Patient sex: F
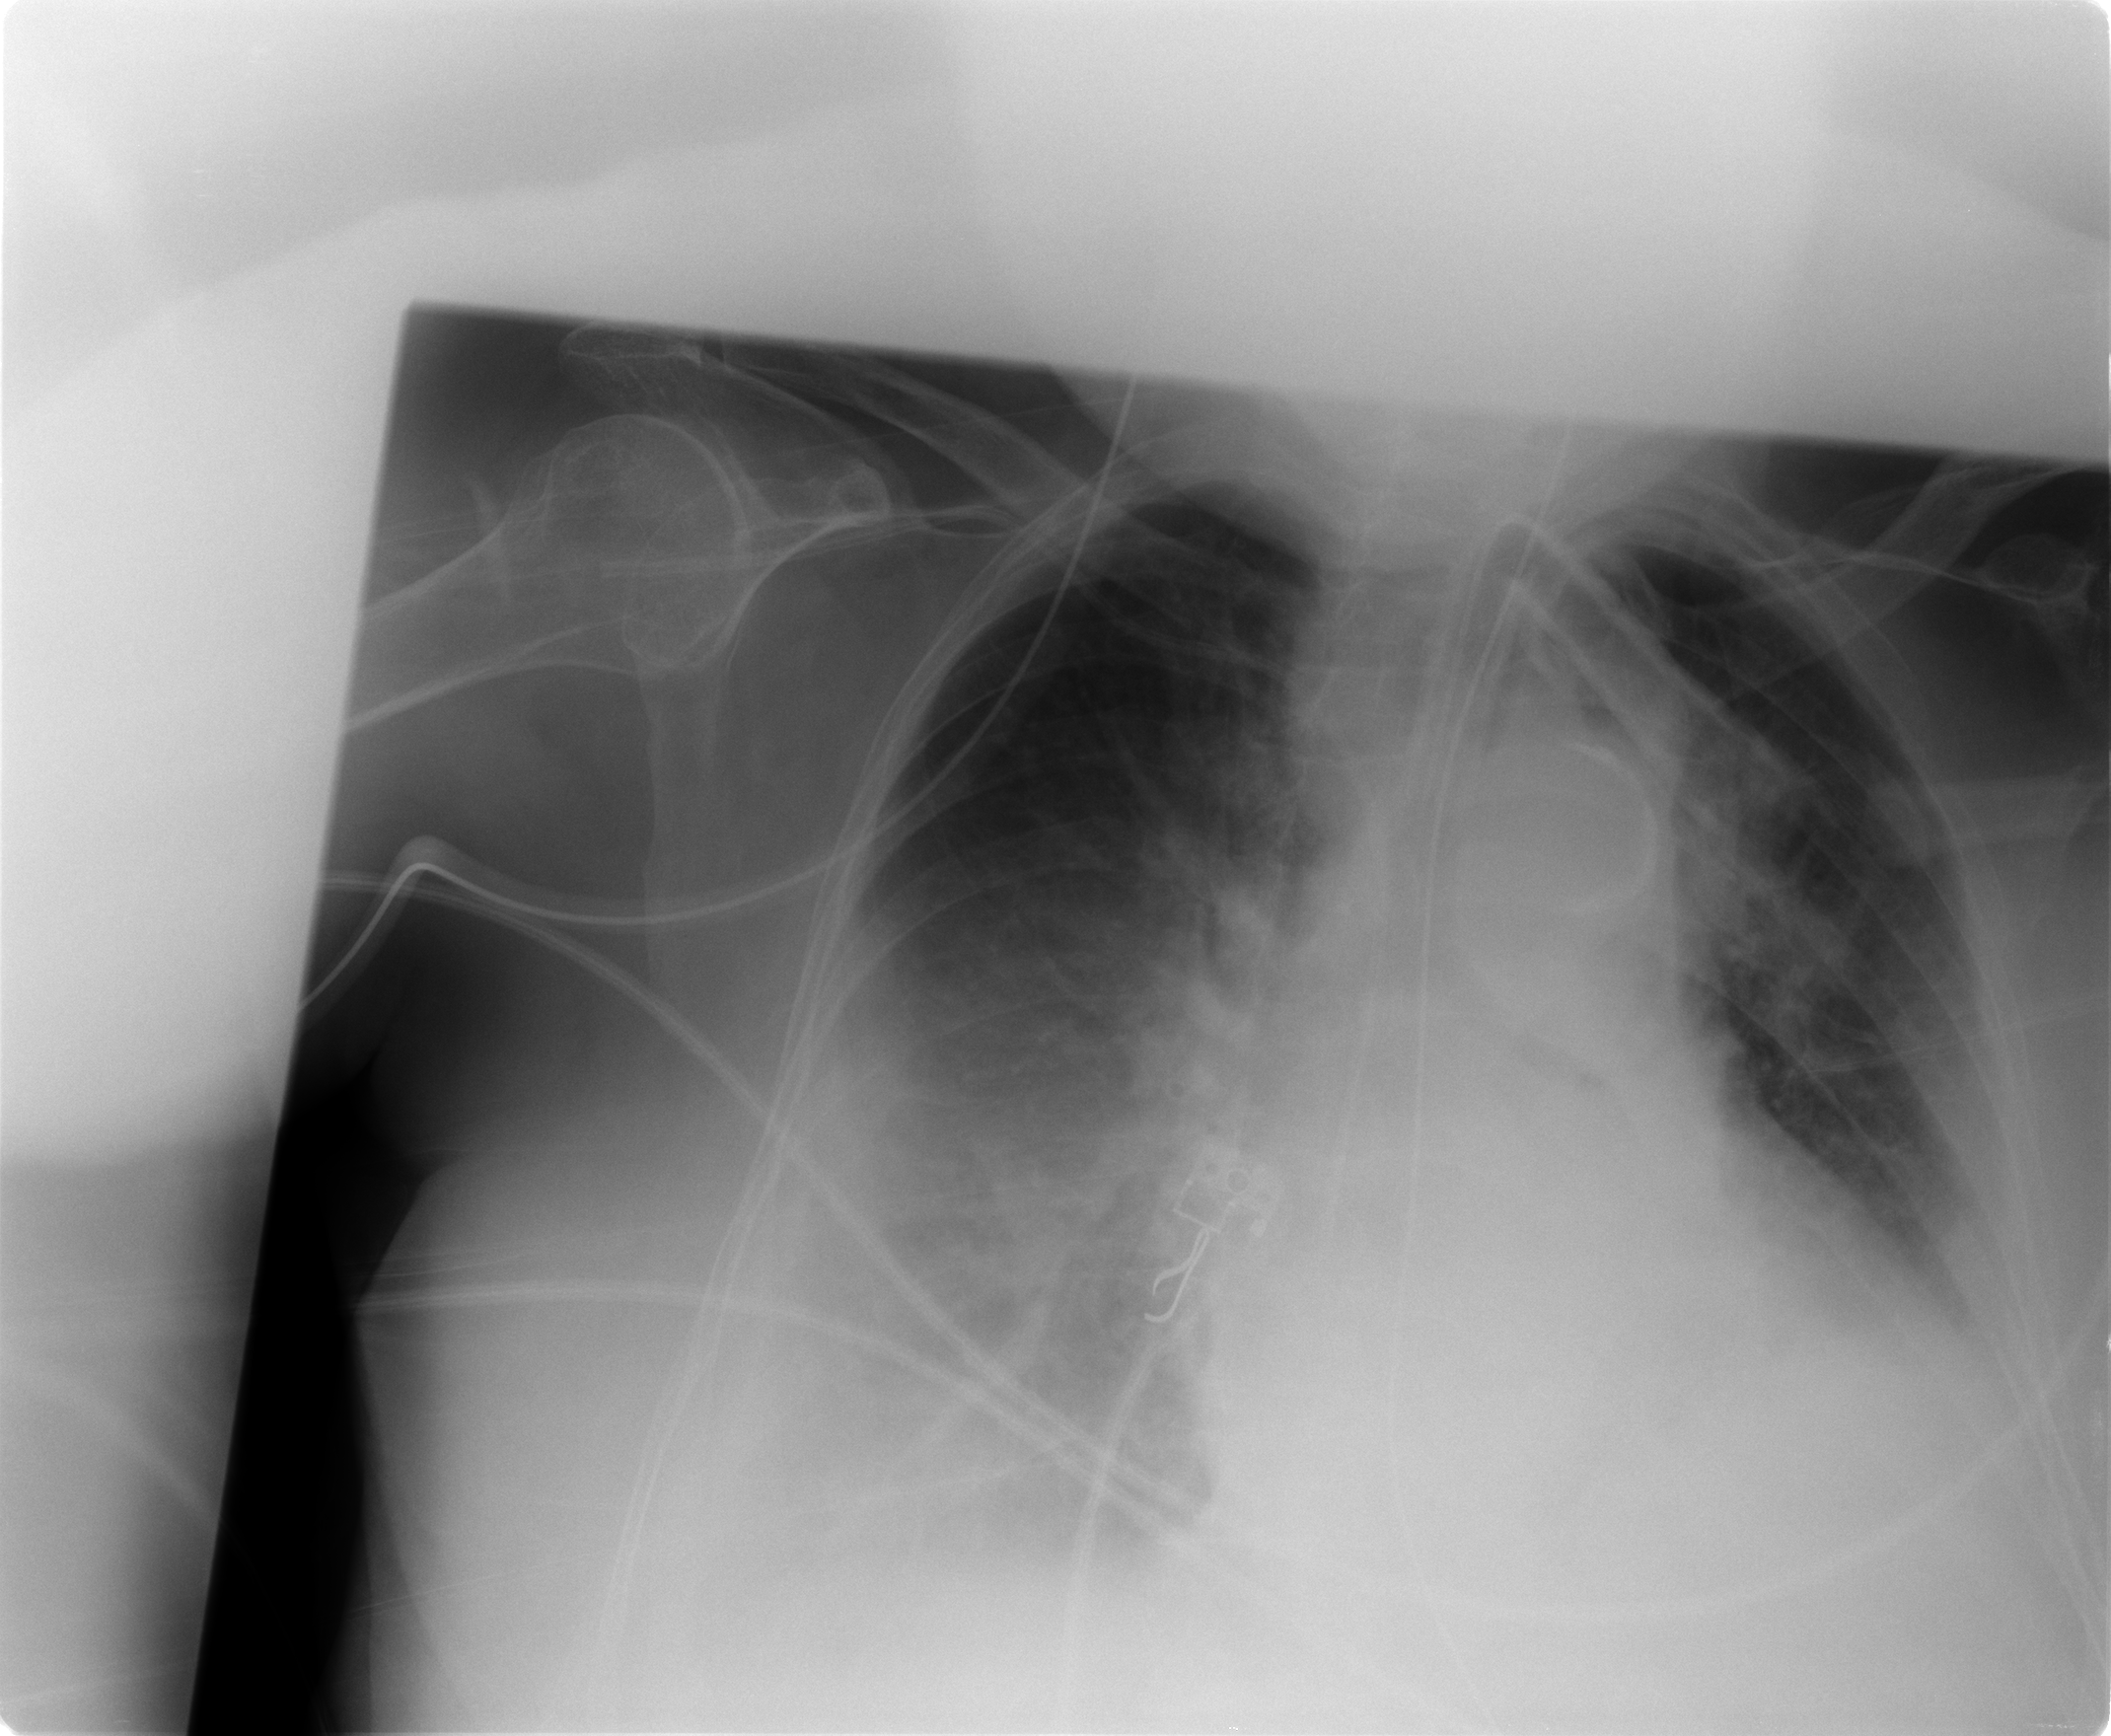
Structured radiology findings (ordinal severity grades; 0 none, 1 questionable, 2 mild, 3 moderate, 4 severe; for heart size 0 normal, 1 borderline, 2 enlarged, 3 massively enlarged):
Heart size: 1
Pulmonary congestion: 2
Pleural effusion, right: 2
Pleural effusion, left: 2
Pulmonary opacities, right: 0
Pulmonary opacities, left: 0
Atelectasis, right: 2
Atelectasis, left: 2